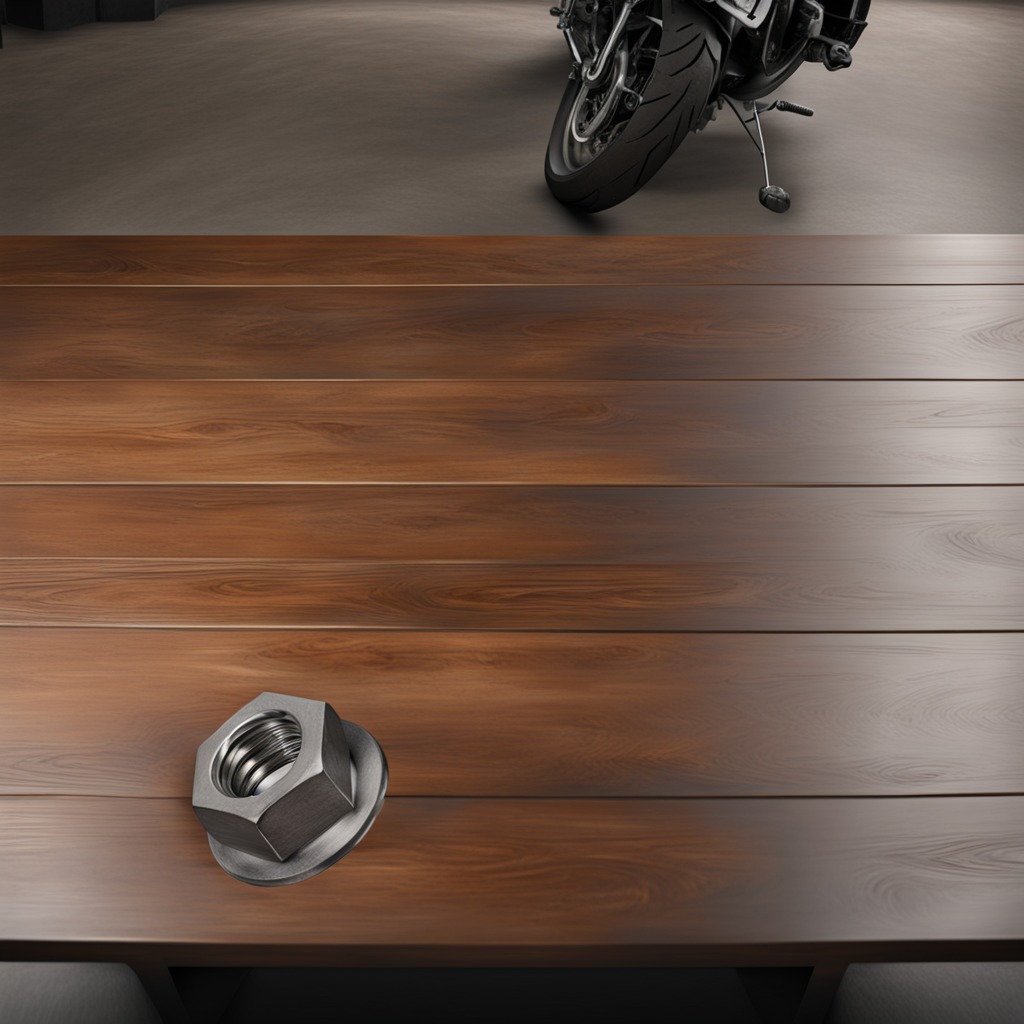
A metal nut is lying on the wooden table in a vintage motorcycle garage.